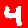
Digit: 4